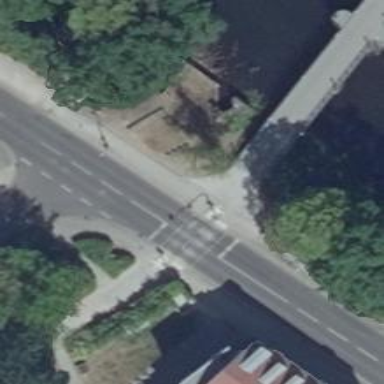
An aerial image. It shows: Traffic signals at road crossing.